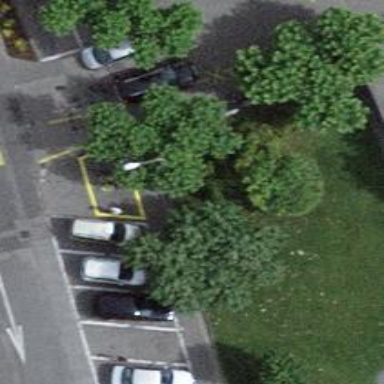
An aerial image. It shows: Bicycle rental facility.